Field crop: maize
Growth stage: 2
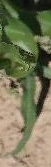
Species: maize